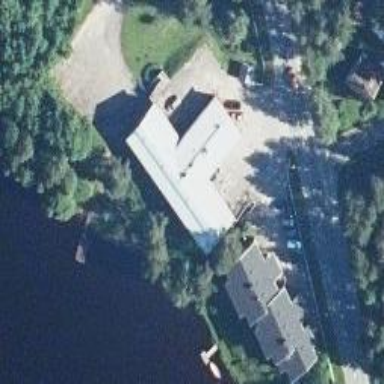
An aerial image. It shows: Building.